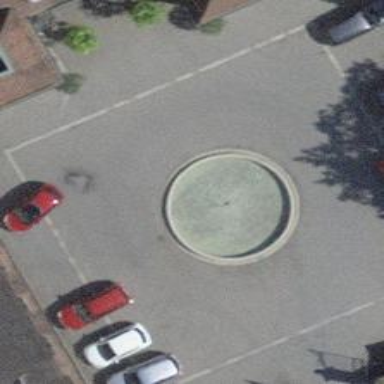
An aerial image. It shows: Beautiful fountain.